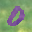
Label: 0